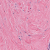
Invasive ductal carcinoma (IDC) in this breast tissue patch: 0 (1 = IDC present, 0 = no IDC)